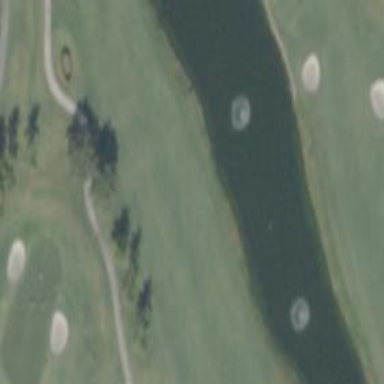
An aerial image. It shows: Water hazard on golf course. The hazard is natural water feature.